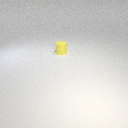
small yellow rubber cylinder